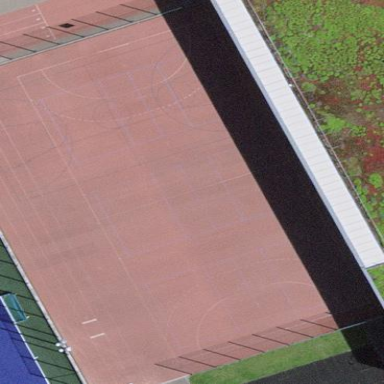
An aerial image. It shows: Tartan soccer and handball pitch within leisure land area.